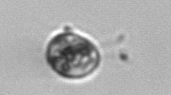
Label: Dinophyceae